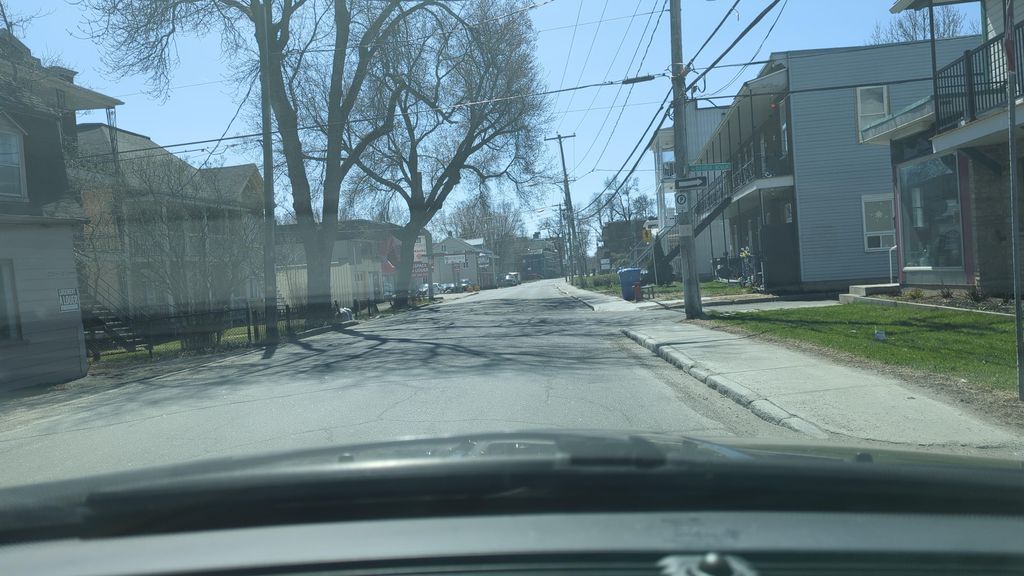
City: quebec_city